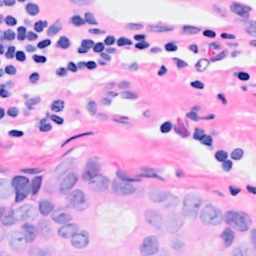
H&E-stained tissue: Breast